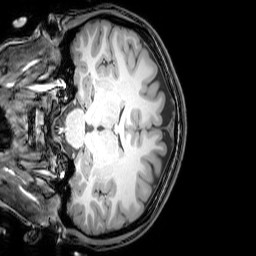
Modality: T1w
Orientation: coronal
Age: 22
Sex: female
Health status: healthy
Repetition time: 0.081 s
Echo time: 0.037 s